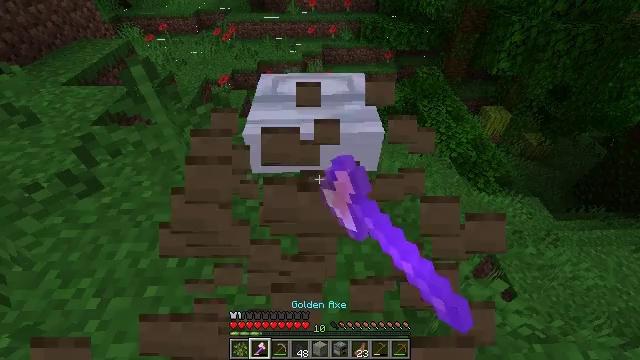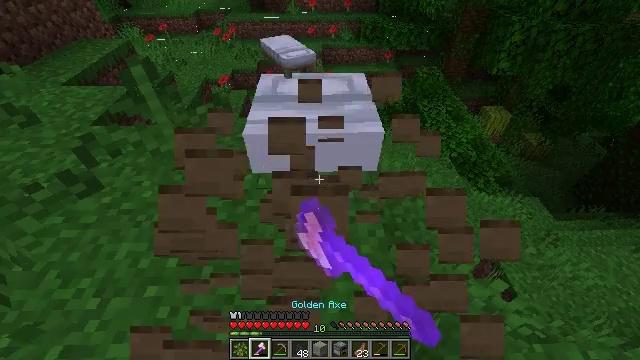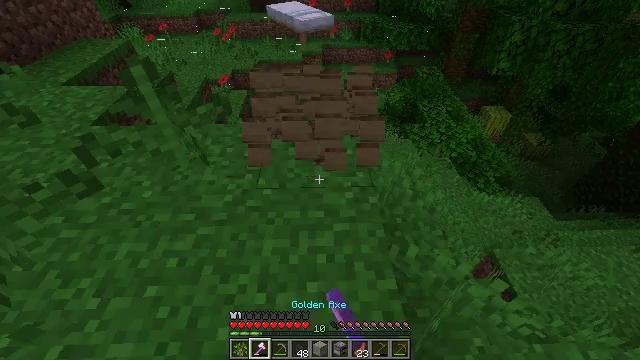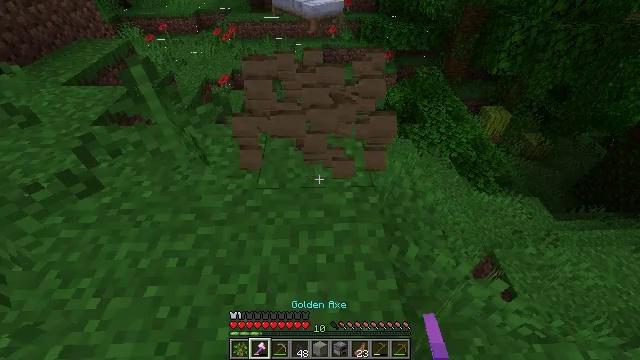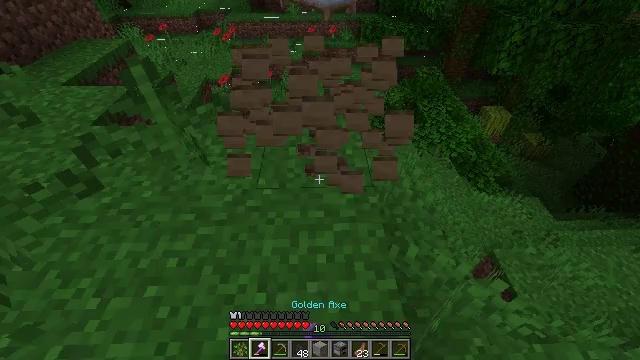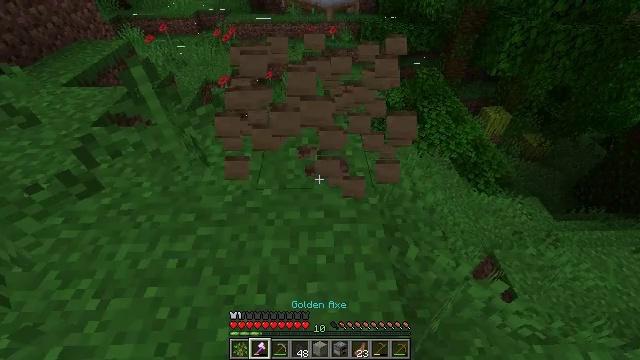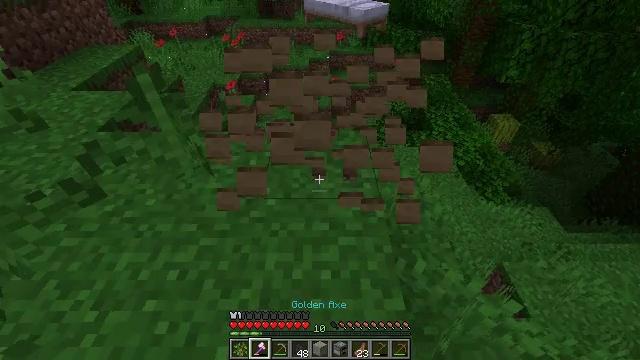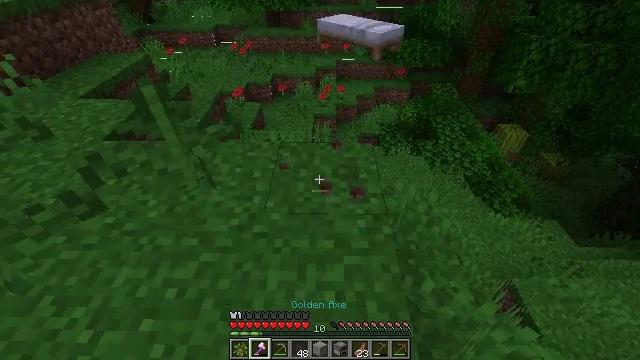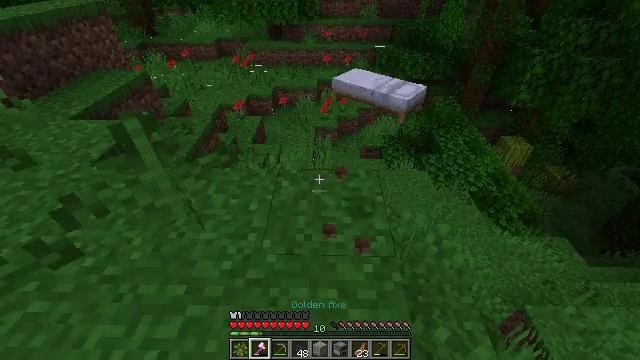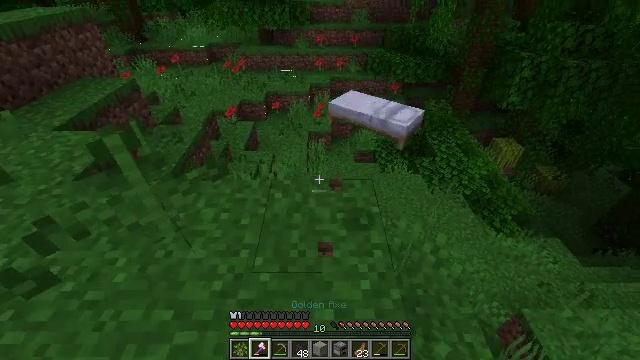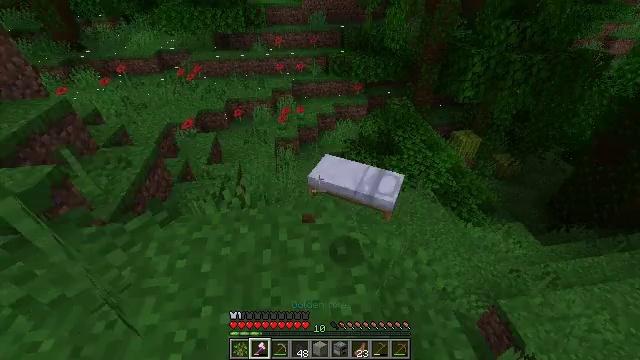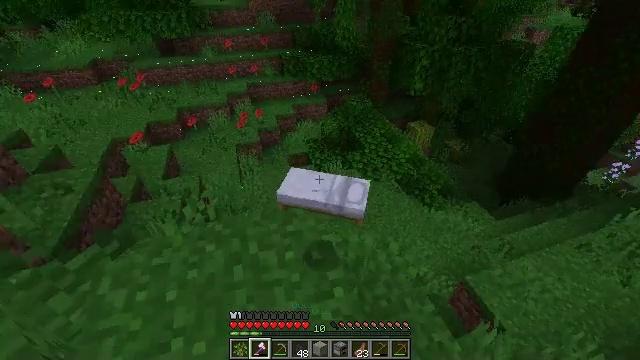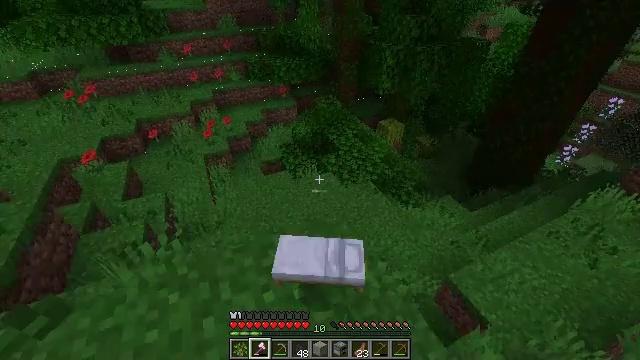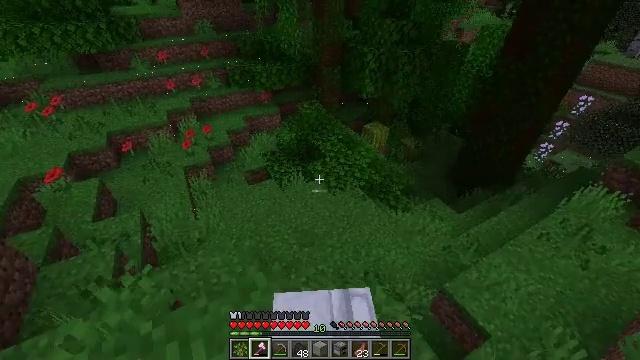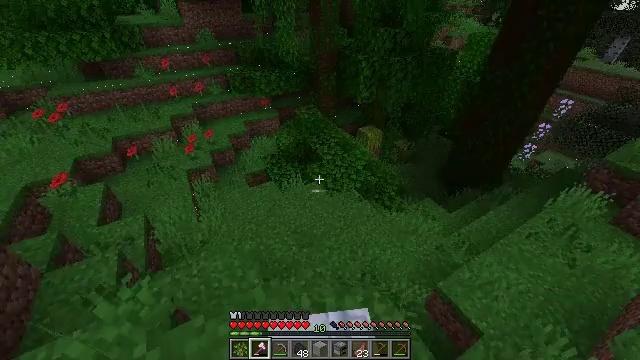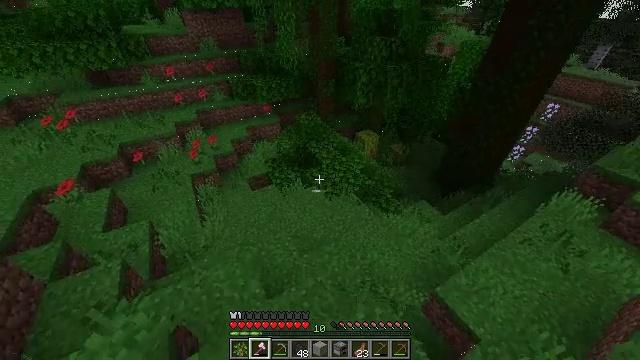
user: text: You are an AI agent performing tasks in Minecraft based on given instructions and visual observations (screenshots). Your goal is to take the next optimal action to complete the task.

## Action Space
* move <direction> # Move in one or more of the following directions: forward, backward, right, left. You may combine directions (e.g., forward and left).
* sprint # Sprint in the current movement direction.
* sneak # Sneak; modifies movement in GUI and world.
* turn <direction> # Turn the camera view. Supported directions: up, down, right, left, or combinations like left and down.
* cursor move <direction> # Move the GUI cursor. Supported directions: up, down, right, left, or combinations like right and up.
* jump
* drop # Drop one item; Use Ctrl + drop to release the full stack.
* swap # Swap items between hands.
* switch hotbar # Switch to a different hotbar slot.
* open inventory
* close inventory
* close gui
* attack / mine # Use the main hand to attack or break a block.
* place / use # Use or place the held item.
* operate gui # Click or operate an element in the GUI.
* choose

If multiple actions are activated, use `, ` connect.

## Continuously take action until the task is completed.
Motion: motion action
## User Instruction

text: Use right equipment to gather melon.
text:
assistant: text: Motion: attack / mine
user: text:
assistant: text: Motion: attack / mine
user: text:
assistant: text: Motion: attack / mine
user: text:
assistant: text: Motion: attack / mine
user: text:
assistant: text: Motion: attack / mine
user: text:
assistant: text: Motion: move forward, turn left
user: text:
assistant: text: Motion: move forward, turn left and up
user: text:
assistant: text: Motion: move forward, turn up
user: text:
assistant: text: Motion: move forward, turn right
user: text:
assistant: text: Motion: move forward, turn right
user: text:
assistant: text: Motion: move forward, turn right
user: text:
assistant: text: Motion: move forward, turn right
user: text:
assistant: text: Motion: move forward, sprint, turn right
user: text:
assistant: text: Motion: move forward, sprint
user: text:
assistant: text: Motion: move forward, sprint
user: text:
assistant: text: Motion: move forward, sprint
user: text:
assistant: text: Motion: move forward, sprint
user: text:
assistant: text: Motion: move forward, turn right
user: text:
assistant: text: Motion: move forward, sprint, turn right and down
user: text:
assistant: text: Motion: move forward, turn right
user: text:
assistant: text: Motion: move forward, turn right and up
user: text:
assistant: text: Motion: move forward, turn right
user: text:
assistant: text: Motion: move forward
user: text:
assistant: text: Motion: move forward
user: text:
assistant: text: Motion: move forward
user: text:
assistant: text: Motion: no_op
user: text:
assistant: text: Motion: no_op
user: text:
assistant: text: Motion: no_op
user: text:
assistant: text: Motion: move forward, turn left and up
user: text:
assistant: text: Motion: move forward, turn left and up